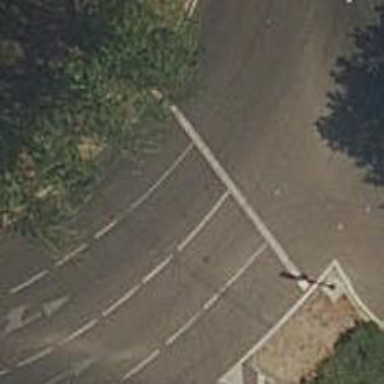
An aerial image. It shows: Road with traffic signals.